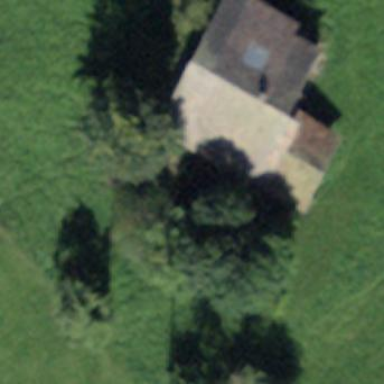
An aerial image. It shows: Farm building.